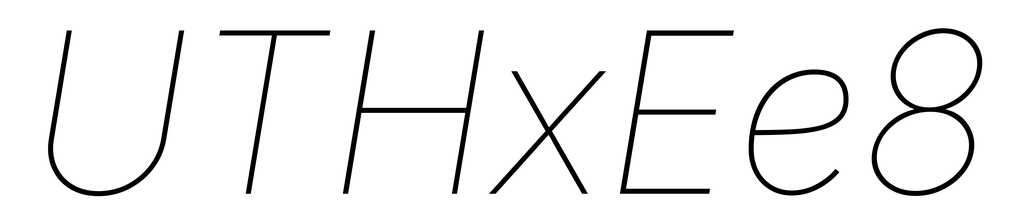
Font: Inter-Italic_Thin_Italic